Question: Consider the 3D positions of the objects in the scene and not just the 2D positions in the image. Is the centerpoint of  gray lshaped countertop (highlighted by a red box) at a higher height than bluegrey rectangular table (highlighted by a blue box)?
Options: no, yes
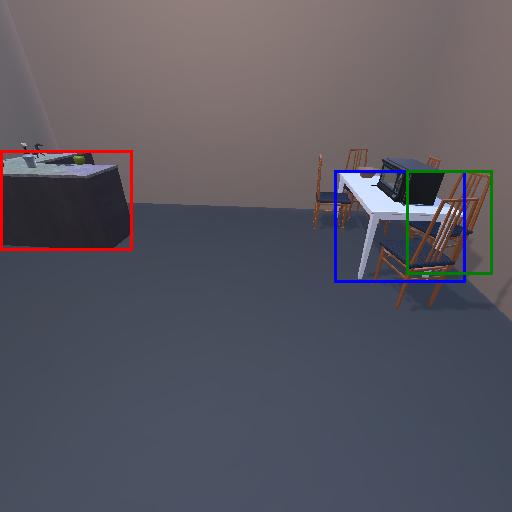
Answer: no